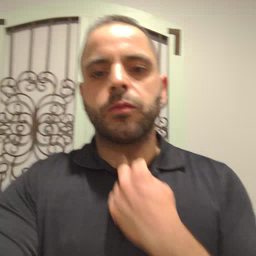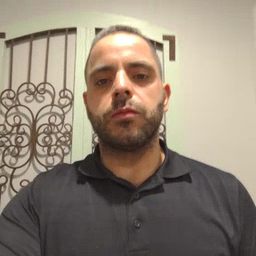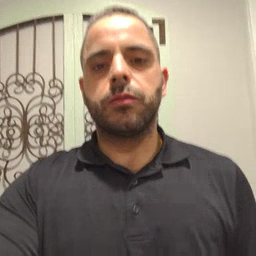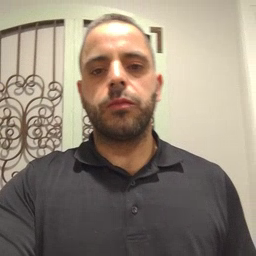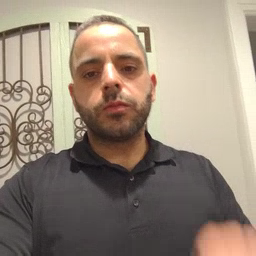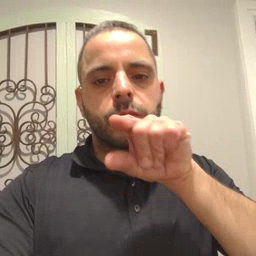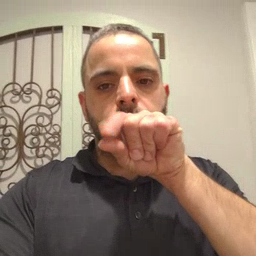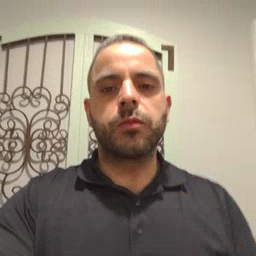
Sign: goose